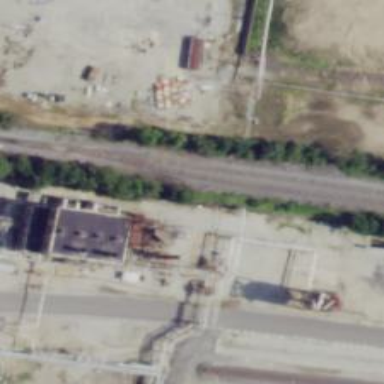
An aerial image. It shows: Railway siding for service.